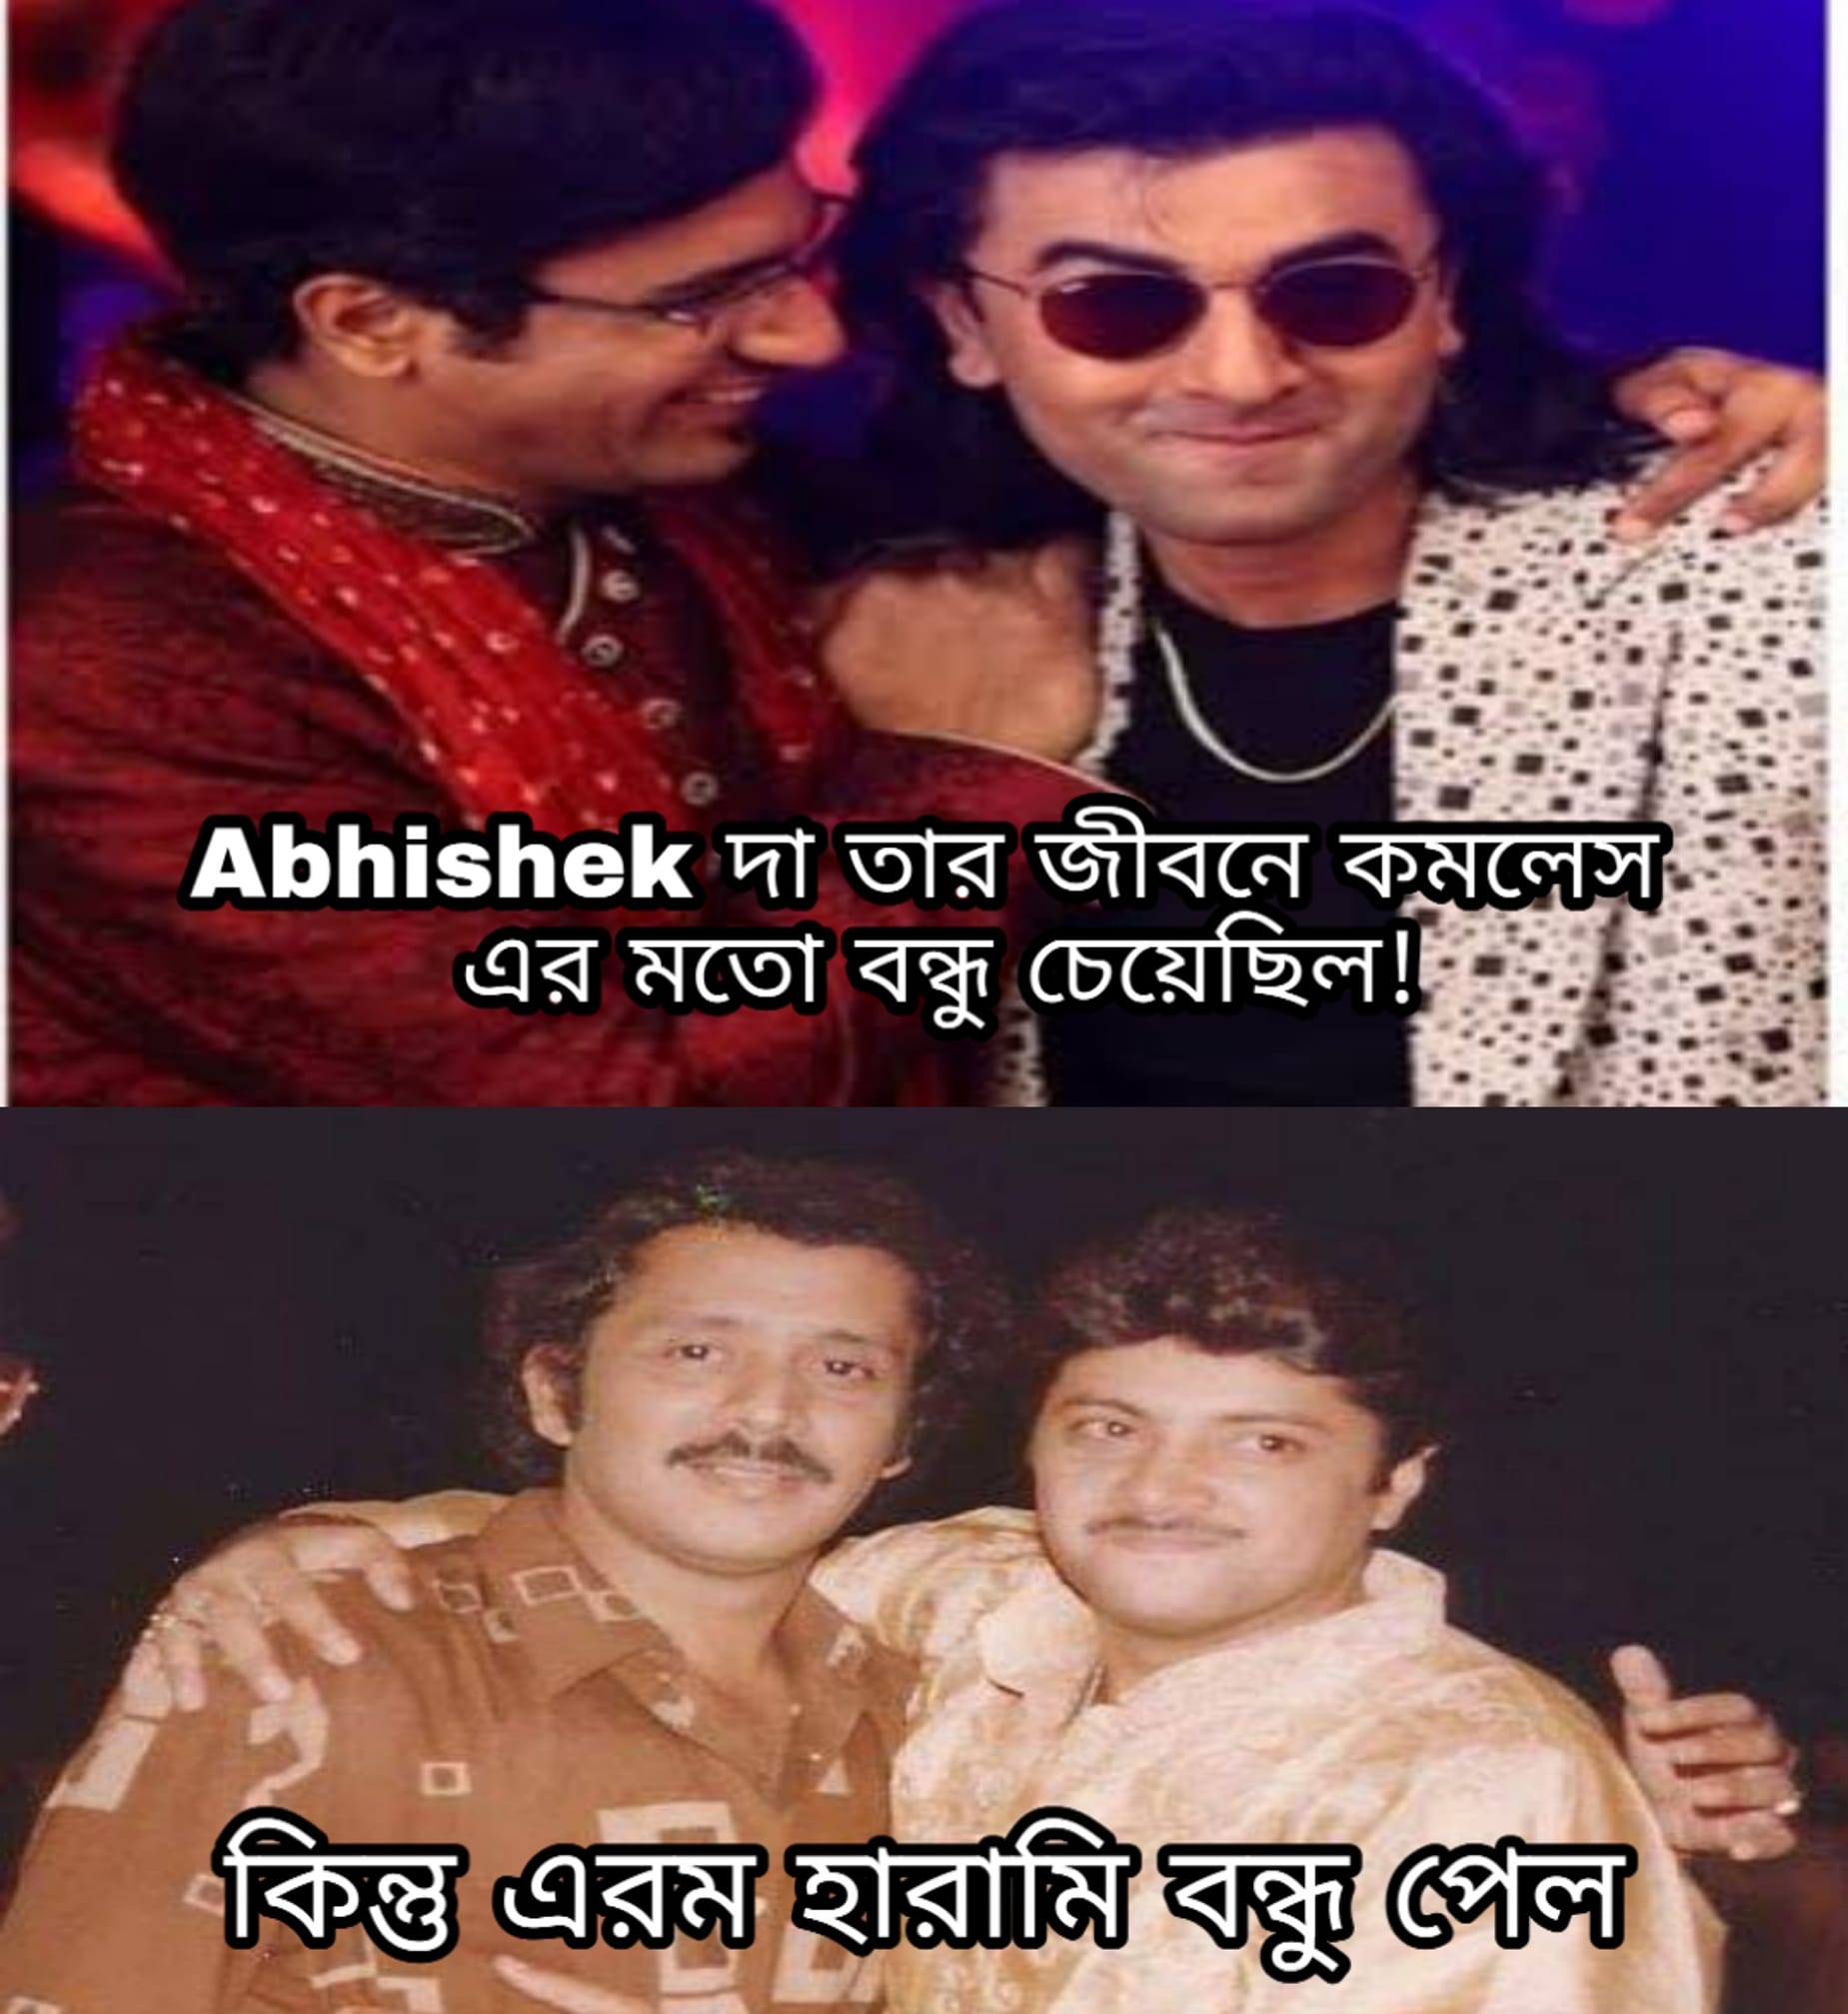
Caption: Abhishek দা তার জীবনে কমলেস এর মতো বন্ধু চেয়েছিল !    কিন্তু এরম হারামি বন্ধু পেল
Label: hate